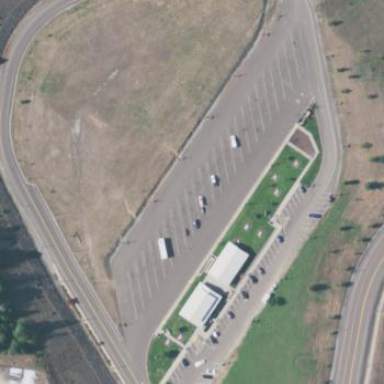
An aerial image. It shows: Rest area along the road.